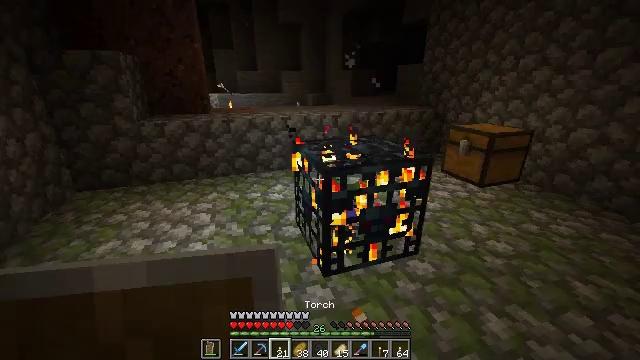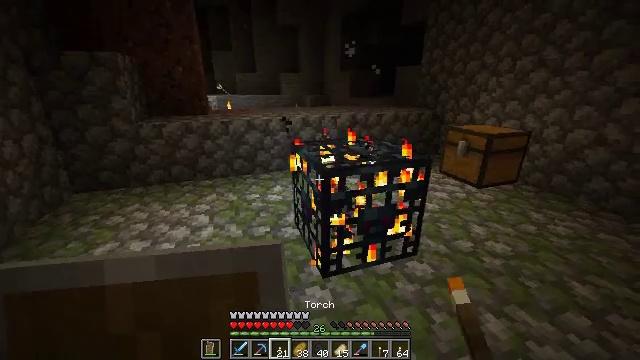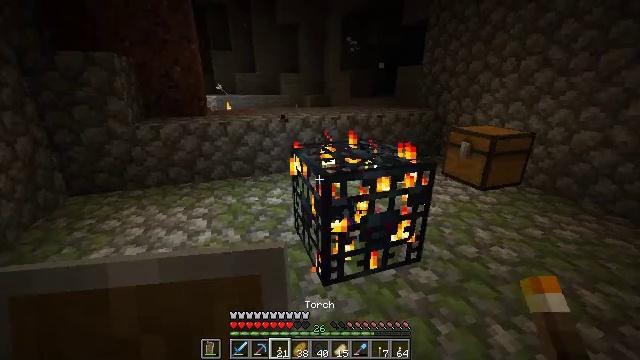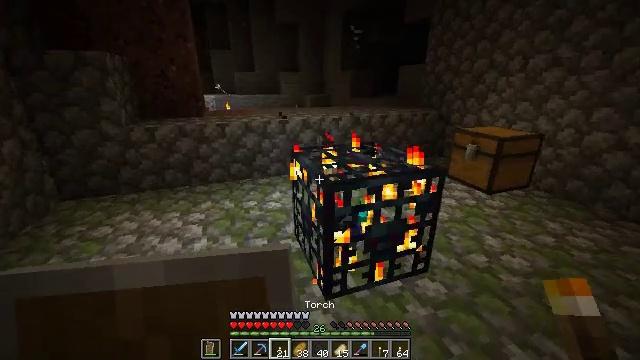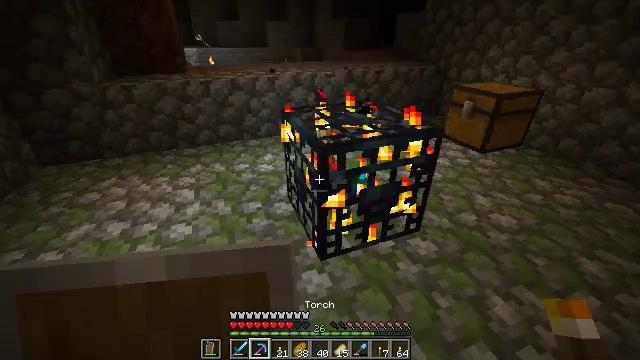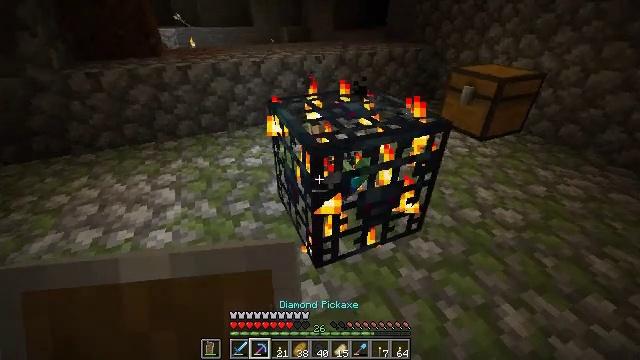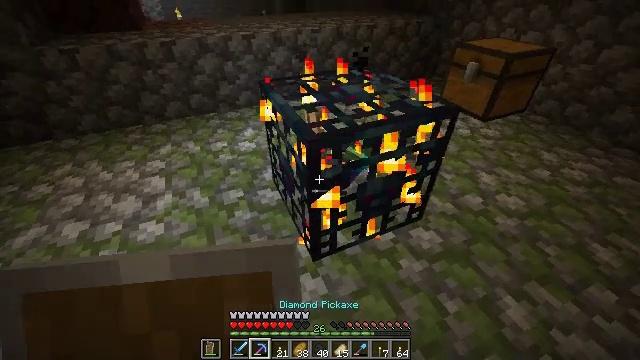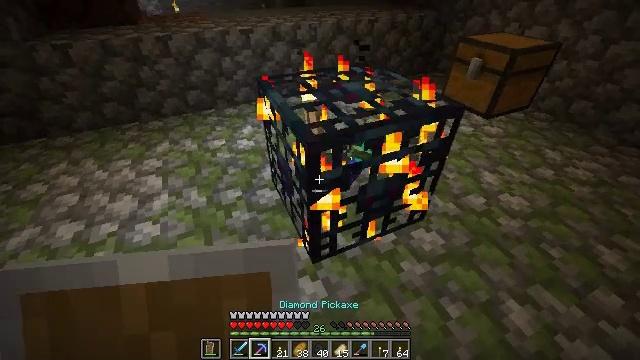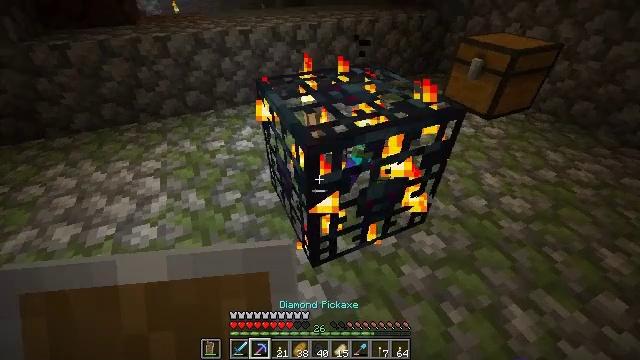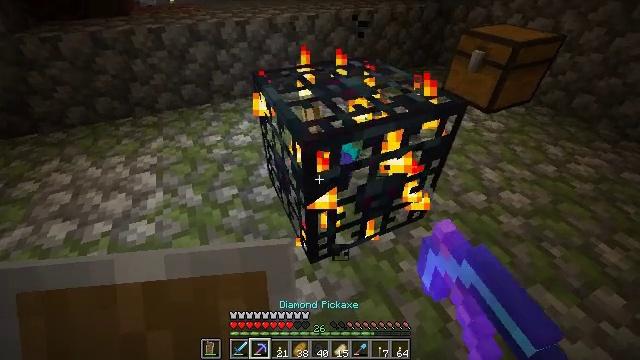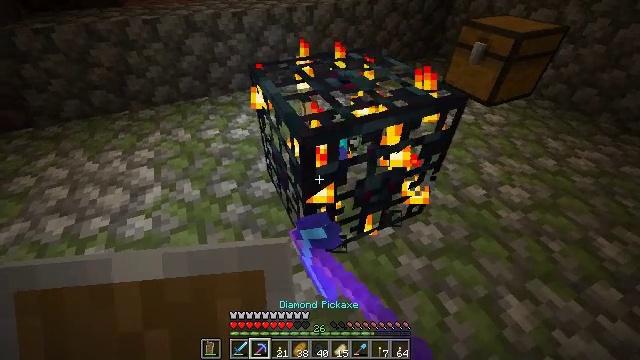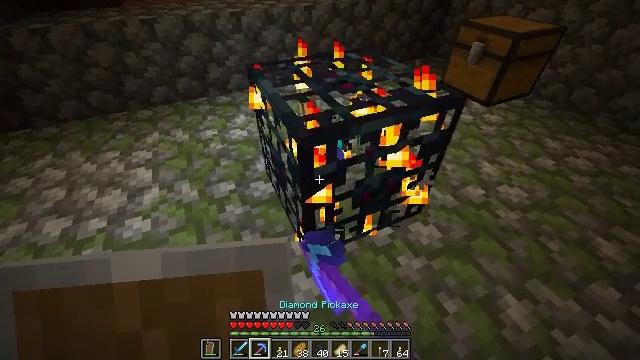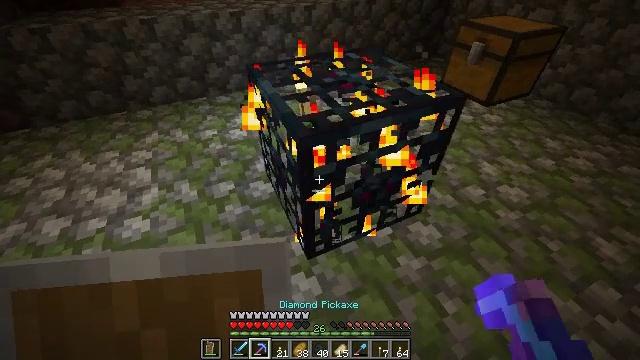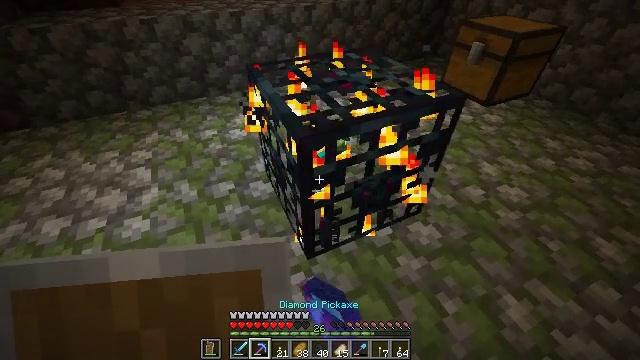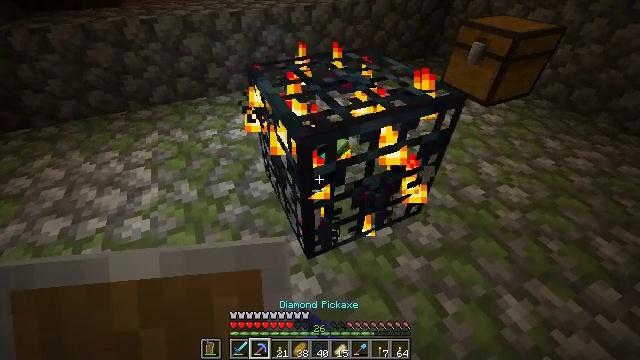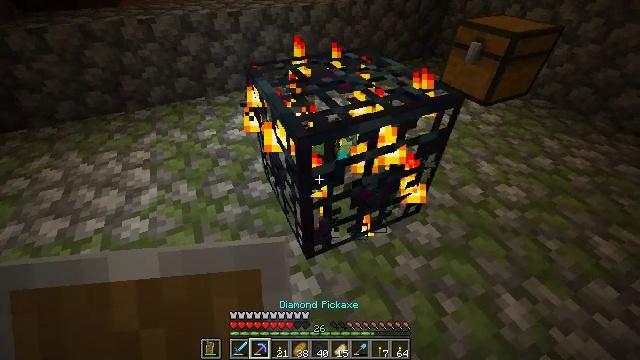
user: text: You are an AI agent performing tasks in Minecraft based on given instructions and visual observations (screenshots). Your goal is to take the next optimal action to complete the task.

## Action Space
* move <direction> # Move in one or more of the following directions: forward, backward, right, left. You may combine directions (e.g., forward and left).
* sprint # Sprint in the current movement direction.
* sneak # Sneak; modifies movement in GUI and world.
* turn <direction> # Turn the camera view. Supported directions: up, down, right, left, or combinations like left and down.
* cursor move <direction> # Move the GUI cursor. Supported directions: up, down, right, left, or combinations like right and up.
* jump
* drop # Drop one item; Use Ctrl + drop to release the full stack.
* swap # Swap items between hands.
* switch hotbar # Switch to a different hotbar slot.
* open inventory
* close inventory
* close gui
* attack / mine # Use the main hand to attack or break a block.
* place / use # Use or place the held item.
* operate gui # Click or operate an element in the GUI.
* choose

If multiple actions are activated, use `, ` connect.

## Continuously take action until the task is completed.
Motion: motion action
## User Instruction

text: Break the mob spawner.
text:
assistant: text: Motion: no_op
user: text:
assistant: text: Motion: move forward
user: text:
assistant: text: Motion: move forward
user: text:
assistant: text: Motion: move forward, turn right and down, switch to hotbar 2
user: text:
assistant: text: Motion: move forward, turn right and down, switch to hotbar 2
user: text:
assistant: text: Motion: turn down, switch to hotbar 2
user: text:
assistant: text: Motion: turn down, switch to hotbar 2
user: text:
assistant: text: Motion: attack / mine
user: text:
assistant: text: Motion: turn down, attack / mine
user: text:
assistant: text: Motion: turn down, attack / mine
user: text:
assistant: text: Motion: attack / mine
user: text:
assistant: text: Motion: attack / mine
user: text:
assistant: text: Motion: attack / mine
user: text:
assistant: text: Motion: attack / mine
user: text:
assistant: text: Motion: attack / mine
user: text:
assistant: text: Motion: attack / mine
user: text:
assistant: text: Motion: attack / mine
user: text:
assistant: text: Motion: attack / mine
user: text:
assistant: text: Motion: attack / mine
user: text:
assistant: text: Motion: attack / mine
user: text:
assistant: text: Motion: attack / mine
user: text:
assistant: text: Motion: attack / mine
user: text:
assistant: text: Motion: attack / mine
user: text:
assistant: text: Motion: attack / mine
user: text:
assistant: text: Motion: attack / mine